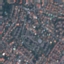
Label: Residential